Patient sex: M
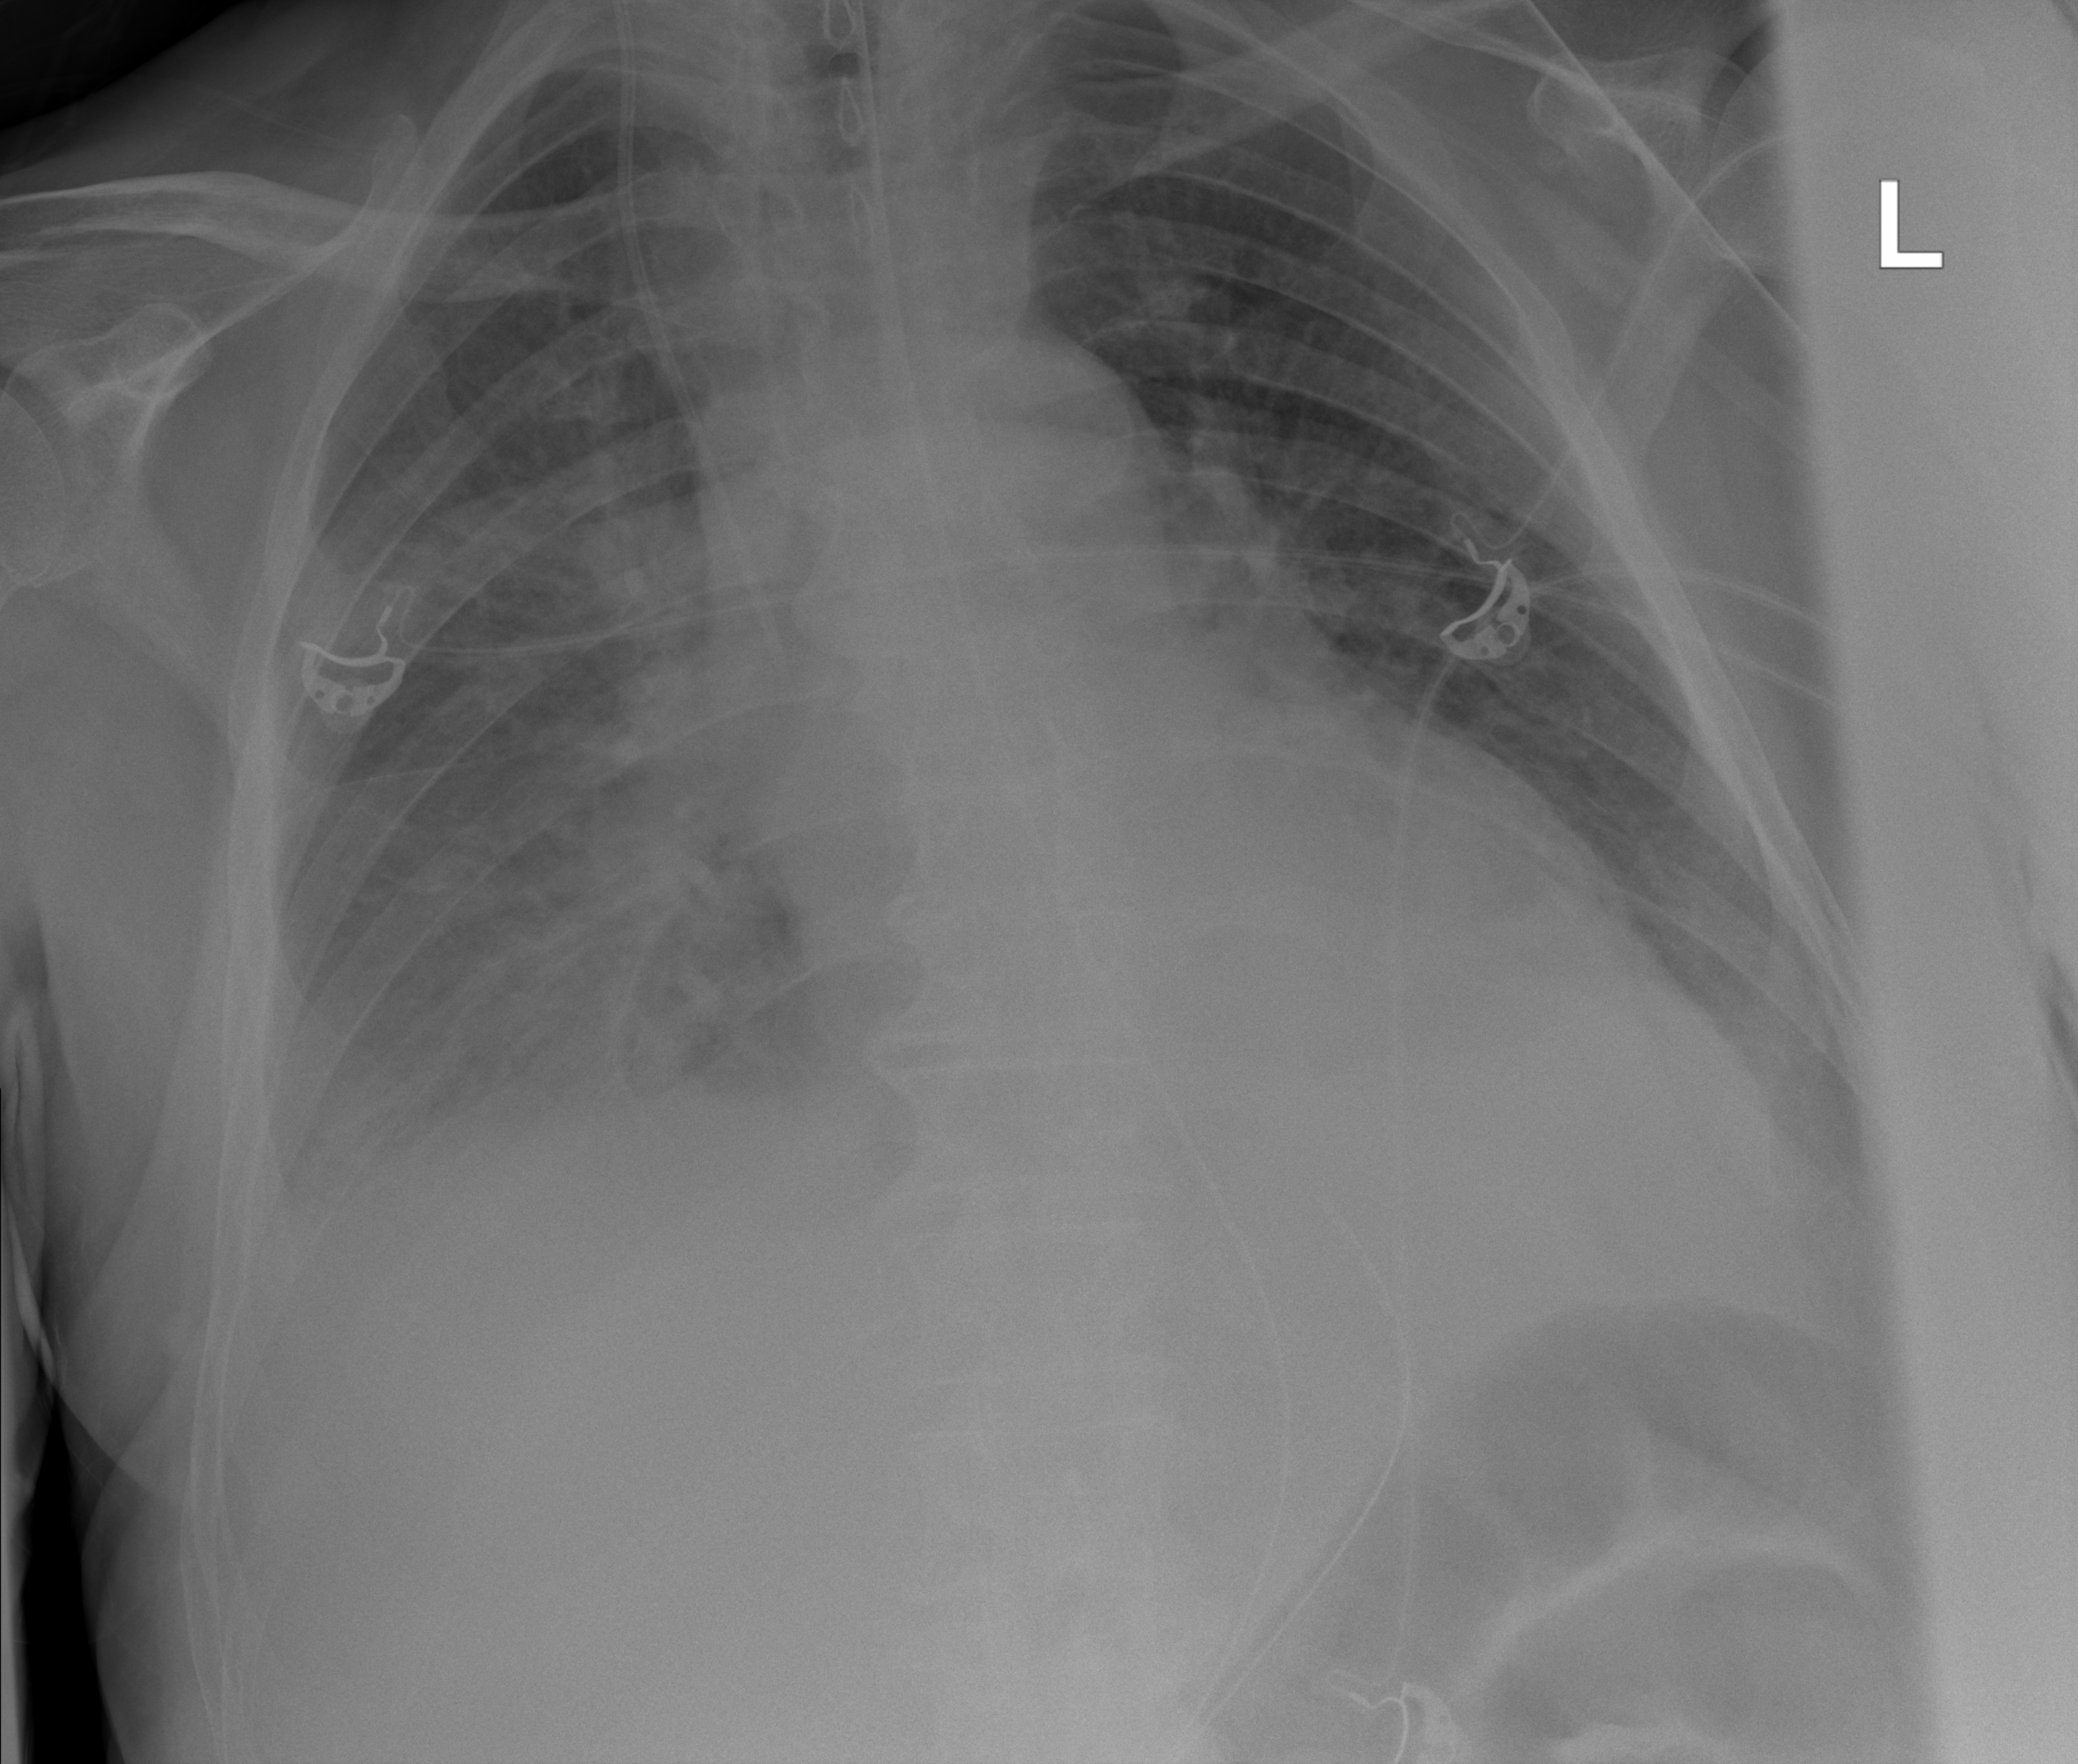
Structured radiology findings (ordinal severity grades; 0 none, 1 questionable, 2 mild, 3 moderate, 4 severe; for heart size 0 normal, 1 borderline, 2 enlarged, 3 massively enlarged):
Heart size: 2
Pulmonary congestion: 2
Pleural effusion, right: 2
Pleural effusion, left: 2
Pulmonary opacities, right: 2
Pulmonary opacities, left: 1
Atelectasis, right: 2
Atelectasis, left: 2